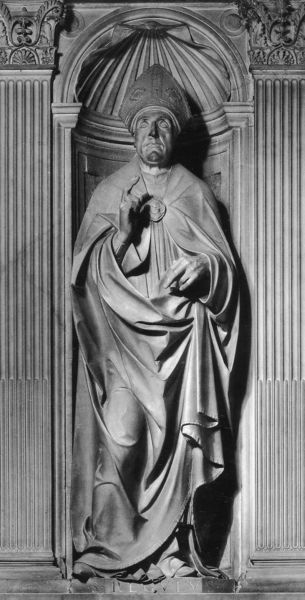
Titel: Altar und Grabmal des Hl. Regulus
Künstler: Matteo Civitali
Standort: Lucca, S. Martino (EU - I)
Schlagwörter: hand, schatten, umhang, finger, hut, säulen, falten, stein, kirche, geistlicher, gewand, mantel, kanneliert, skulptur, statue, pilaster, bischof, ornamente, kontrapost, foto, nische, pfarrer, priester, segen, segnen, heiliger, mitra, niesche, kannelure, alkoven, segensgestus, fibel, kleriker, einbuchtung, segnend, bischoff, handhaltung, aufblickend, gesischt